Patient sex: M
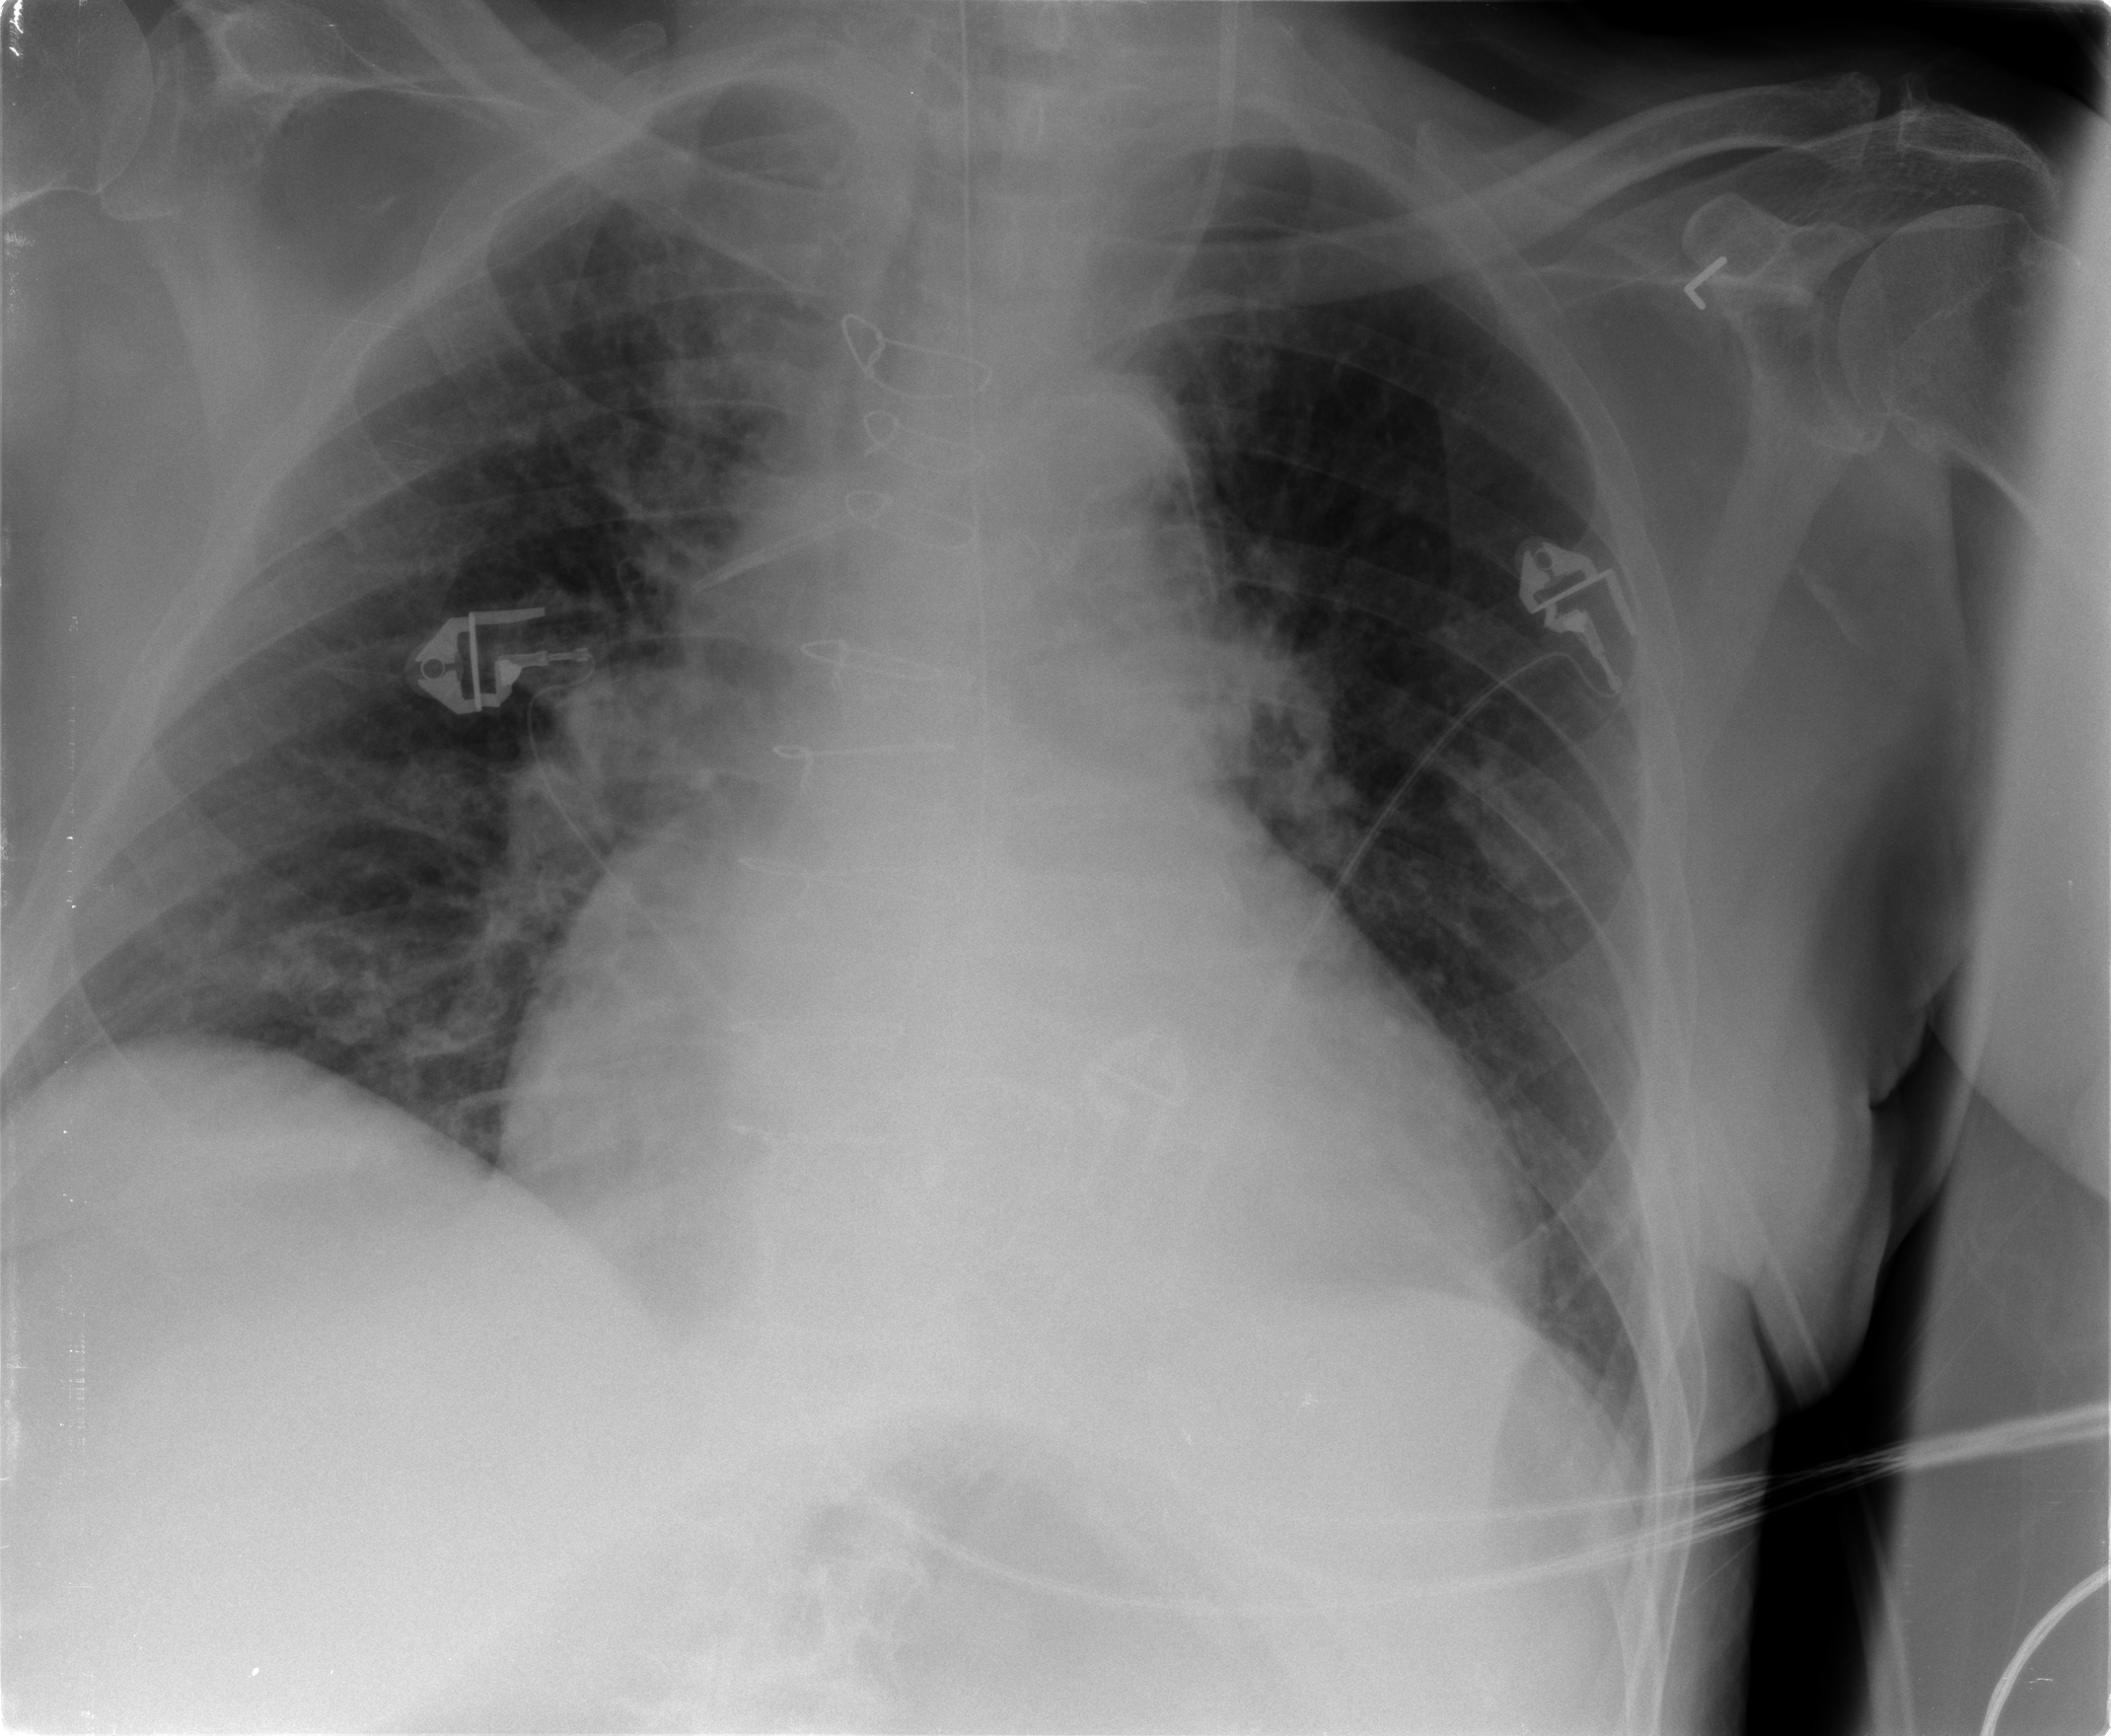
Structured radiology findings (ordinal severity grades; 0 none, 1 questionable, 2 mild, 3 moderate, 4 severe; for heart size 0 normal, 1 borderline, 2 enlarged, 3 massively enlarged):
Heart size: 3
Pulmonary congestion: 2
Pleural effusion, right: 0
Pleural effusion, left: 0
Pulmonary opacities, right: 2
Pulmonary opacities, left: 2
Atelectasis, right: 0
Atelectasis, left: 0